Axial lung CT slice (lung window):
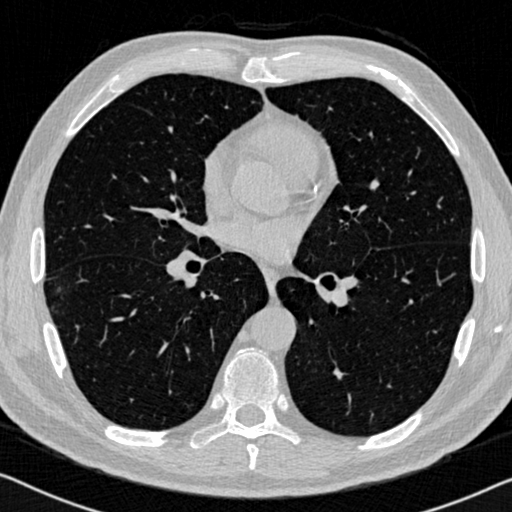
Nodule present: no